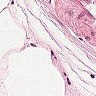
Metastatic tissue present: no